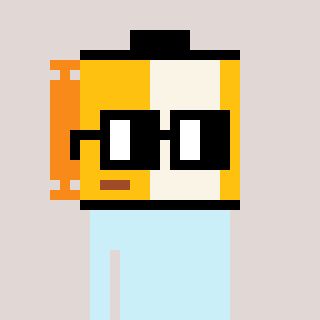
a pixel art character with square black glasses, a film roll-shaped head and a bluegrey-colored body on a warm background